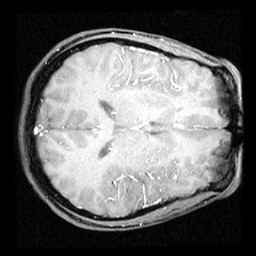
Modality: inplaneT1
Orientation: axial
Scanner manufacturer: ge
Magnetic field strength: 3 T
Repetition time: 0.2 s
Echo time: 0.0036 s